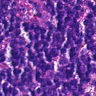
Metastatic tissue present: no